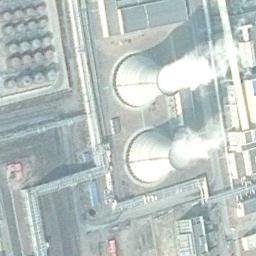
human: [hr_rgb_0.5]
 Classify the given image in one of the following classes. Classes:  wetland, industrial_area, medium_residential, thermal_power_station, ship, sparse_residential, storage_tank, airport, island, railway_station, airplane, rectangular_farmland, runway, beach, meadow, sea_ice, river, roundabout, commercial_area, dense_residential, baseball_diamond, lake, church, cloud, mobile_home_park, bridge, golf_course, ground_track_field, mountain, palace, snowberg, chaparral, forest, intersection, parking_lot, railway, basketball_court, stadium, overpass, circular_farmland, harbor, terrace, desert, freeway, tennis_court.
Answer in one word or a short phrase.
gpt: thermal_power_station